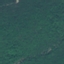
Land use / land cover class: Forest